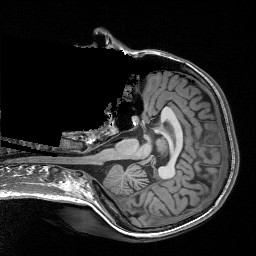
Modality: T1w
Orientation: axial